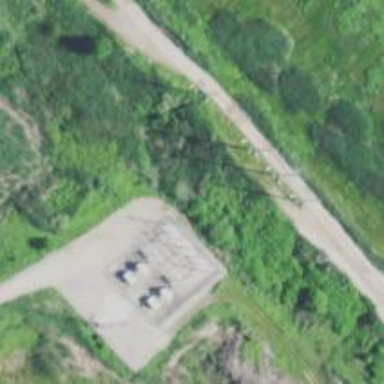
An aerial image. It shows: Power pole.